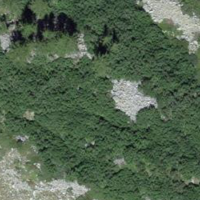
EUNIS habitat code: 31
Species observed at this site:
Marmota marmota